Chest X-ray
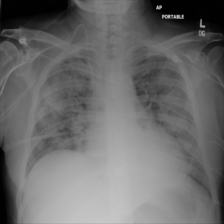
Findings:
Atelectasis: negative
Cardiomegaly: negative
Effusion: negative
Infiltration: negative
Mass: negative
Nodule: negative
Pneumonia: negative
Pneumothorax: negative
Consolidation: negative
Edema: negative
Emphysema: negative
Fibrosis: negative
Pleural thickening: negative
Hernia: negative